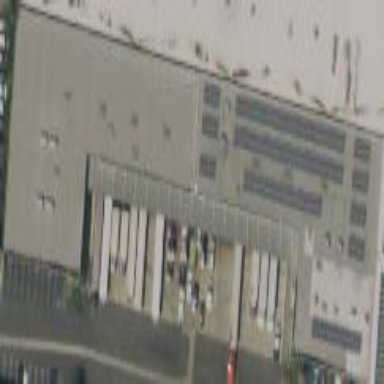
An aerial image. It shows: Industrial building.